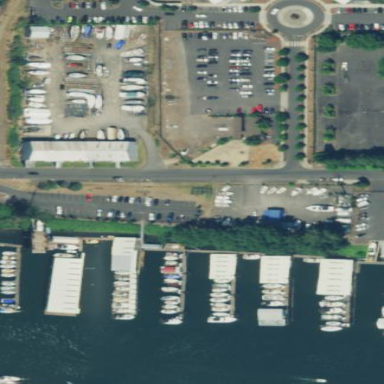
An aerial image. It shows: Marina on leisure land.